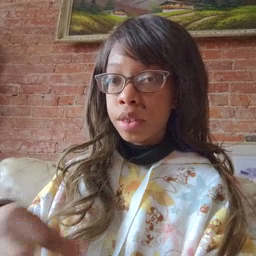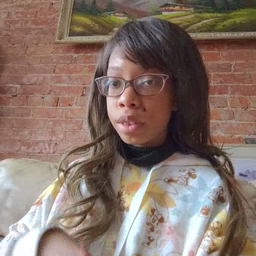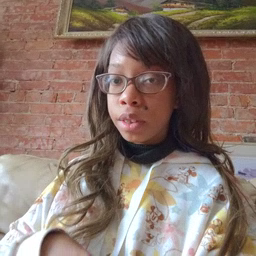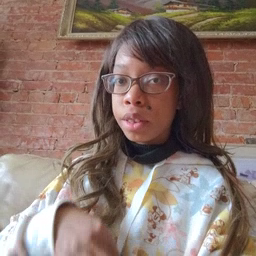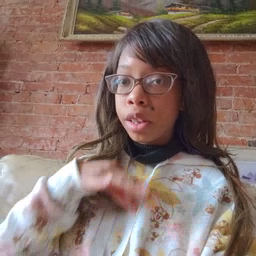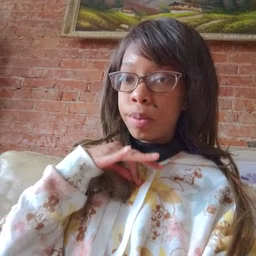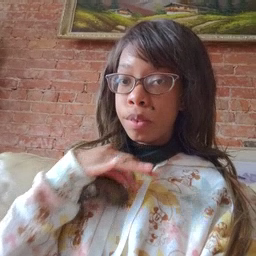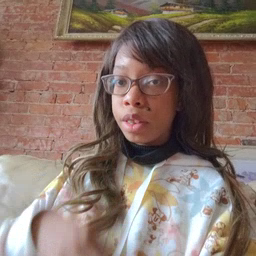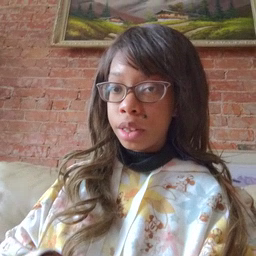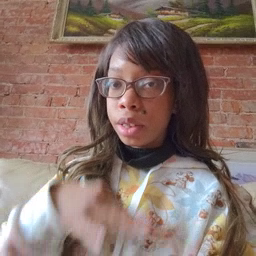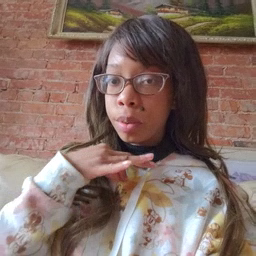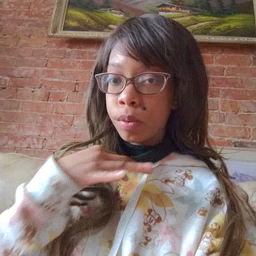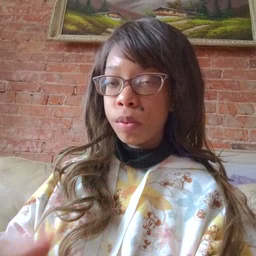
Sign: zipper